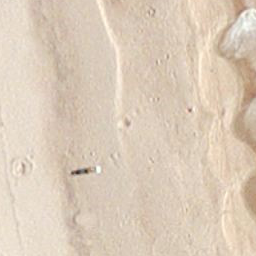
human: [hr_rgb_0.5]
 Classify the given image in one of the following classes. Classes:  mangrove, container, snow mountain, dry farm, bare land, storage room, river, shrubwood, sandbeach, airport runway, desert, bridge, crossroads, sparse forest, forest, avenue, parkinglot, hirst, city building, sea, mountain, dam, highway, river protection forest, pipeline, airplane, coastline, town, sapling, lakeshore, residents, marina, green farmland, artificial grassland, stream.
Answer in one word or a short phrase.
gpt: sandbeach